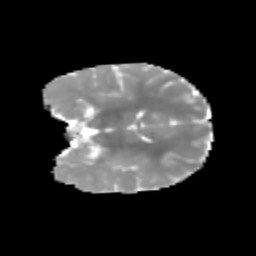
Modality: MD
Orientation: coronal
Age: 8
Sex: female
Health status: healthy